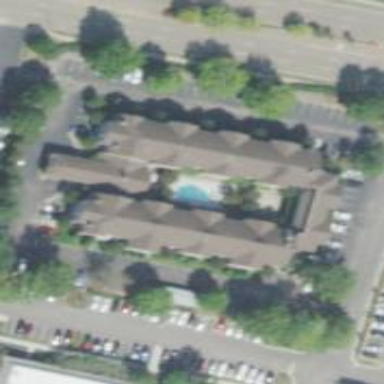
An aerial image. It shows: Hotel building.